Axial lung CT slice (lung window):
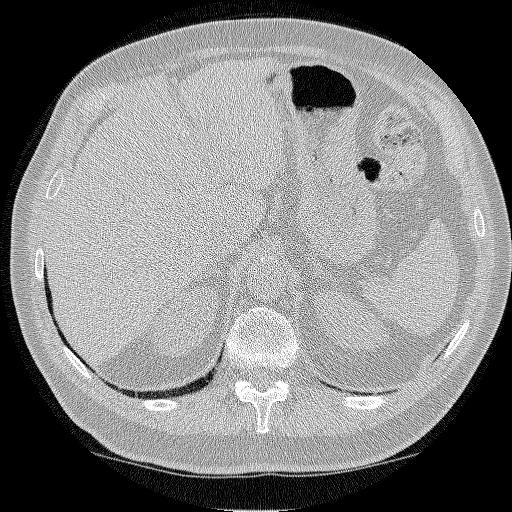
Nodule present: no